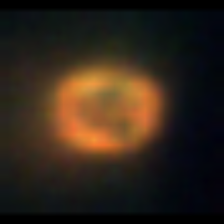
Taxon: NanoPlankton
Group: Other